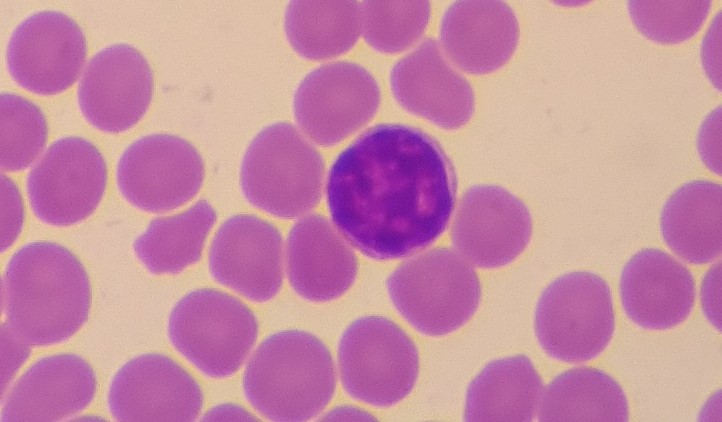
White blood cell type: Lymphocyte